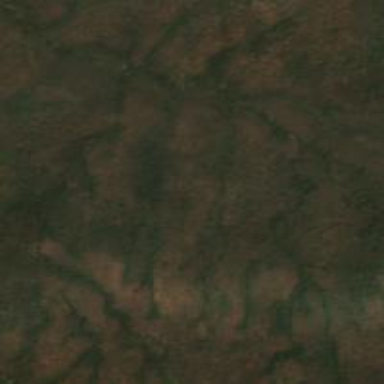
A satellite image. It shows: Forest area.